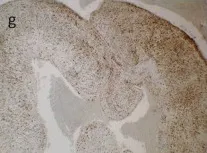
The papillary ventricular lesion consisted mainly in connective tissue,. 10x in.
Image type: pathology (immunostaining)